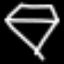
Label: diamond